Aerial crown-view tile of a tropical tree (Barro Colorado Island, Panama), acquired 20250715:
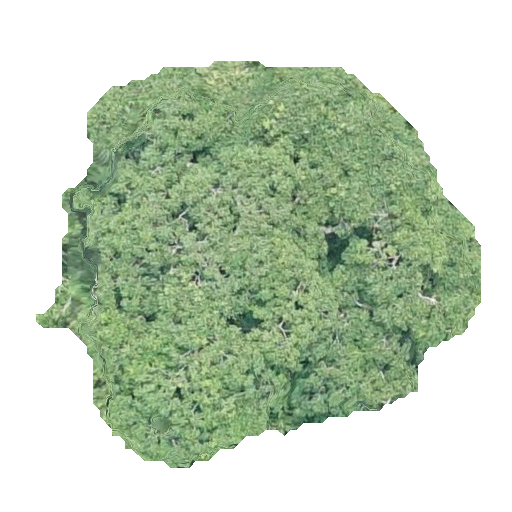
Species: Astronium graveolens
GBIF accepted scientific name: Astronium graveolens
Crown area: 190.353 m²